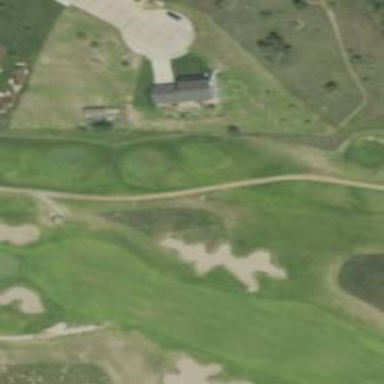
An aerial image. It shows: Service road used as golf cart path.